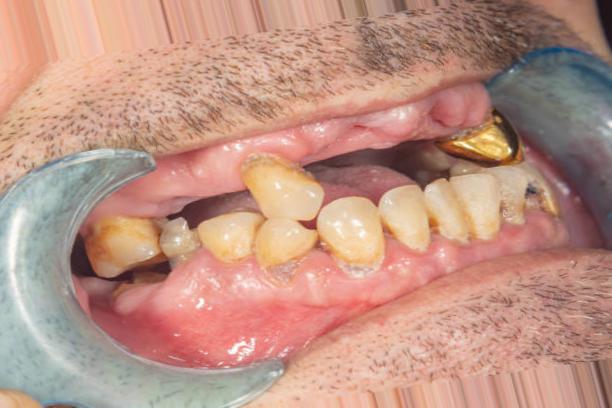
Condition: Caries